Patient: sex M, age 79
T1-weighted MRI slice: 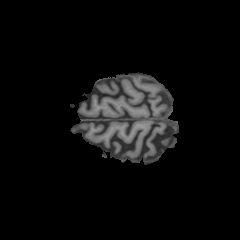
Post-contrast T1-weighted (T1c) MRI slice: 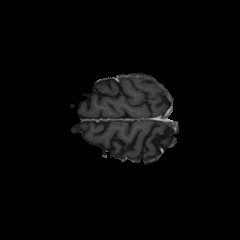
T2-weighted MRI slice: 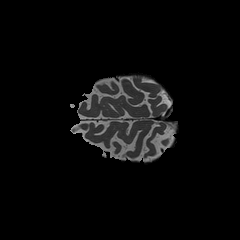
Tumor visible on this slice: no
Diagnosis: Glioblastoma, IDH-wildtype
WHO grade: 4